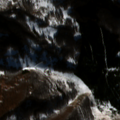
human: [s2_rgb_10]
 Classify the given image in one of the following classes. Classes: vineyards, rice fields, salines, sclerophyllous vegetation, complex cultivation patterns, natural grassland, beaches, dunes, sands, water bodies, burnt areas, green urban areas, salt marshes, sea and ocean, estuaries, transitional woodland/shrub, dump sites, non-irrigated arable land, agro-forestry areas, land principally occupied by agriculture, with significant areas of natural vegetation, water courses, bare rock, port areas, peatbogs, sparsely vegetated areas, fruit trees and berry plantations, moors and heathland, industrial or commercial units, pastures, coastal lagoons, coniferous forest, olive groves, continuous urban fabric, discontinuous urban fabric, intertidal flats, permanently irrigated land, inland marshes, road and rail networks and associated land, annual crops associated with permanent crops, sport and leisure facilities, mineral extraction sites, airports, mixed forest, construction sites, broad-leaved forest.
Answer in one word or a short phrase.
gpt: pastures, broad-leaved forest, coniferous forest, transitional woodland/shrub